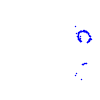
Particle: kaon